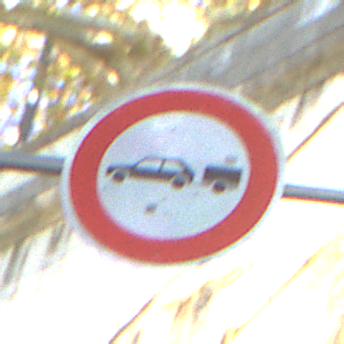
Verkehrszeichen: VerbotPersonenkraftwagenMitAnhaenger
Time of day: Midday
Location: Outdoor (Urban)
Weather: Clear
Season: NotSpecified
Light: Natural